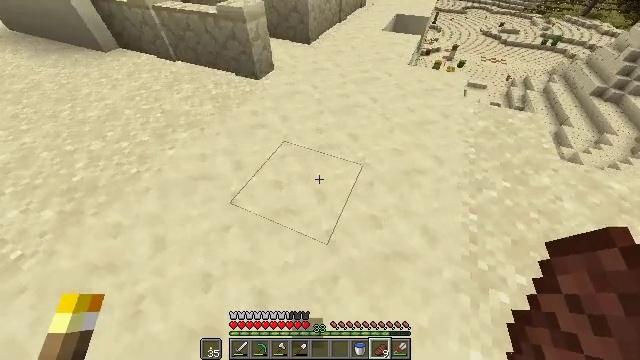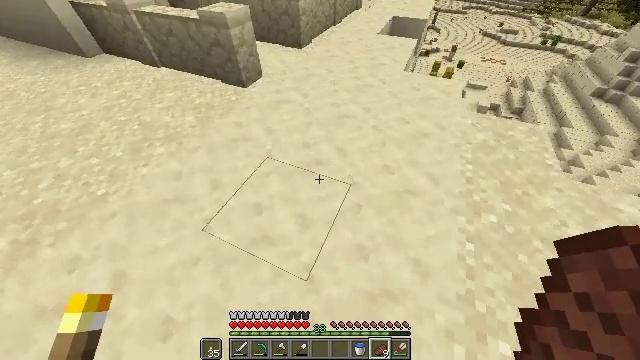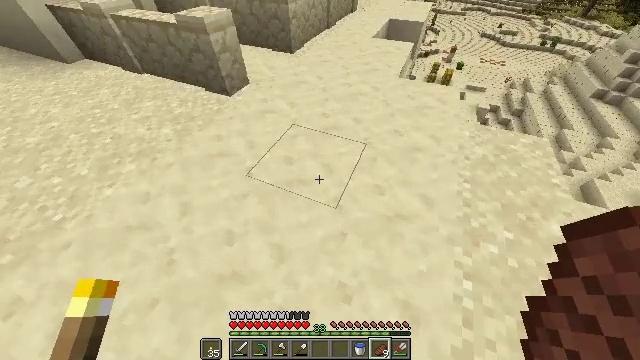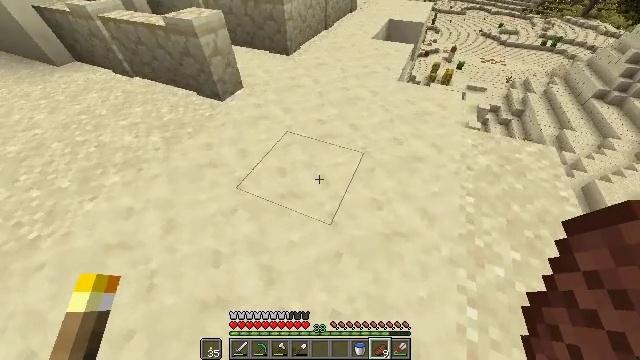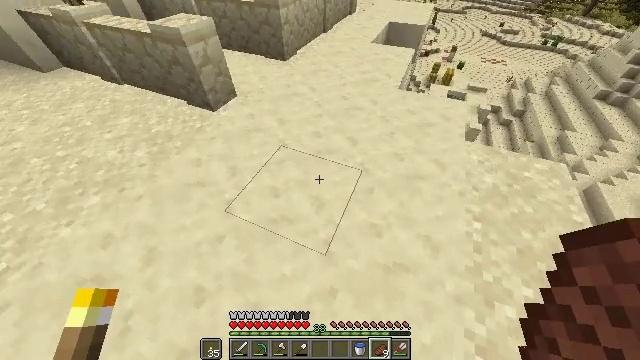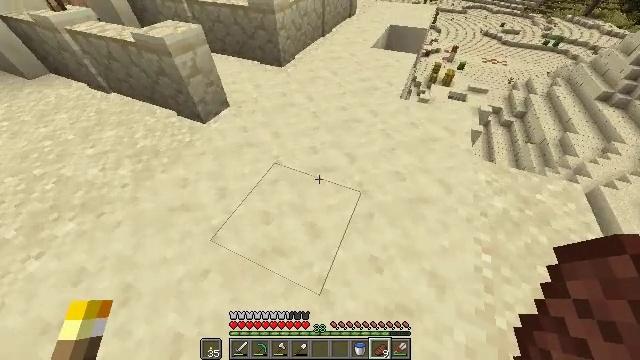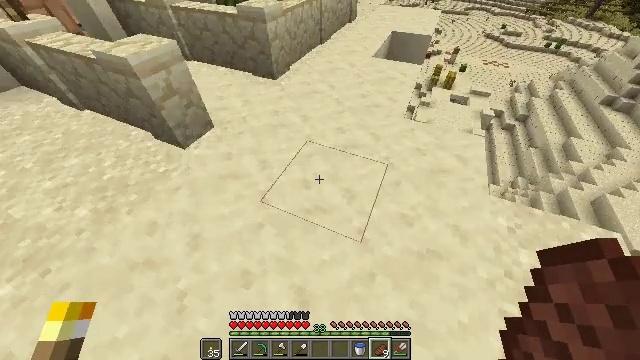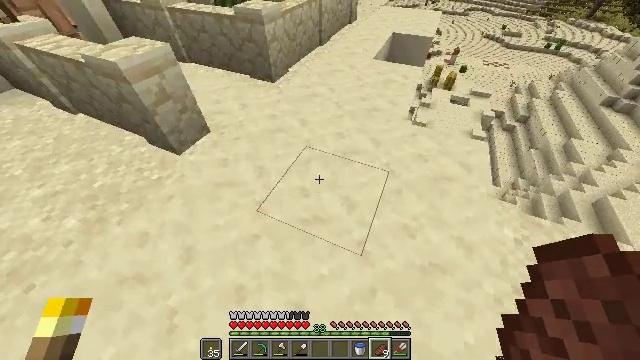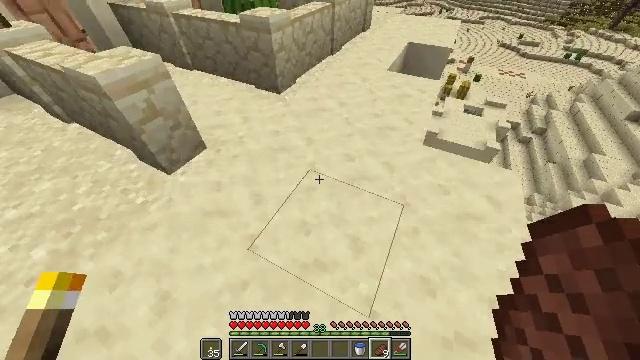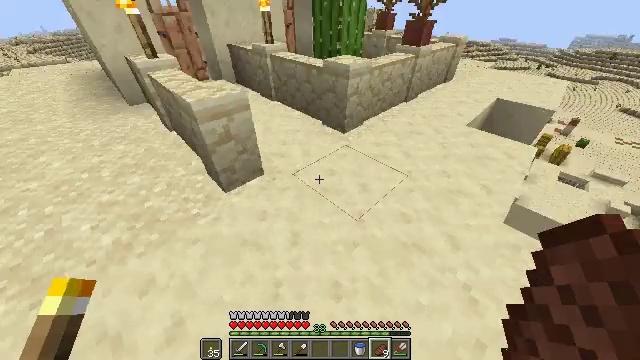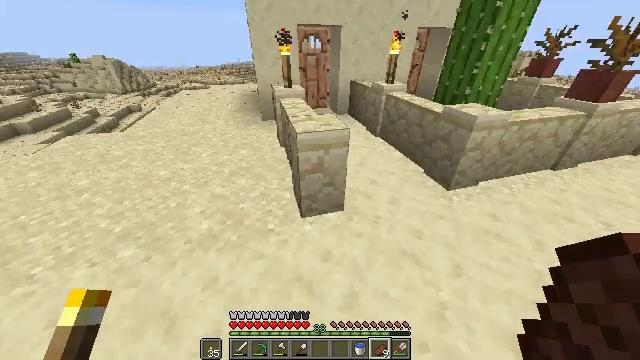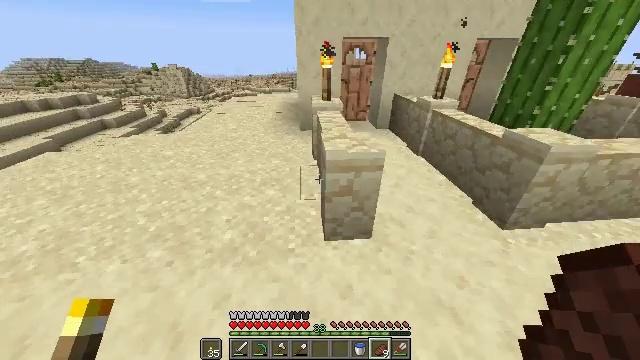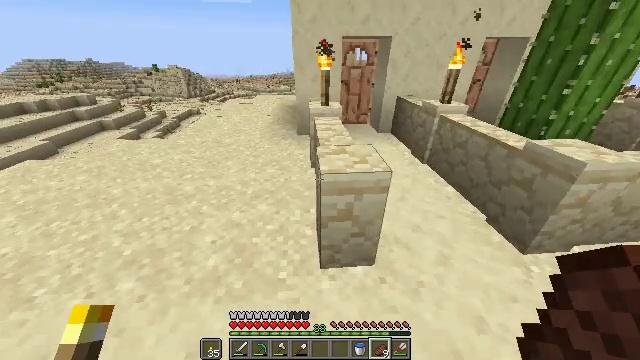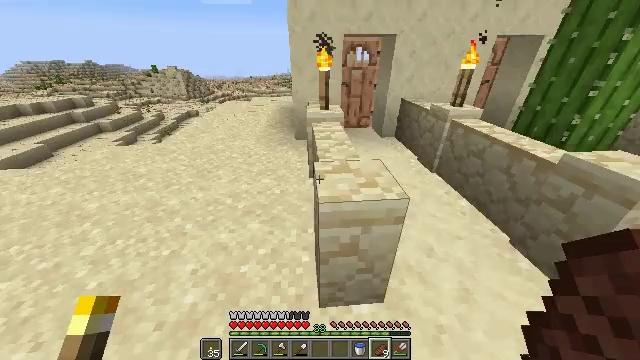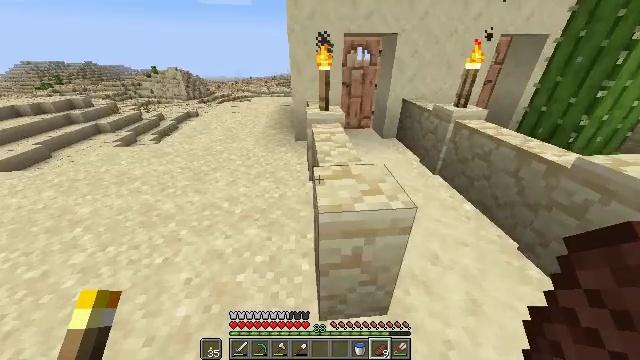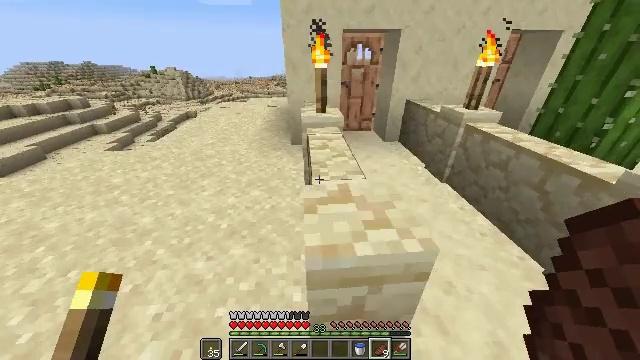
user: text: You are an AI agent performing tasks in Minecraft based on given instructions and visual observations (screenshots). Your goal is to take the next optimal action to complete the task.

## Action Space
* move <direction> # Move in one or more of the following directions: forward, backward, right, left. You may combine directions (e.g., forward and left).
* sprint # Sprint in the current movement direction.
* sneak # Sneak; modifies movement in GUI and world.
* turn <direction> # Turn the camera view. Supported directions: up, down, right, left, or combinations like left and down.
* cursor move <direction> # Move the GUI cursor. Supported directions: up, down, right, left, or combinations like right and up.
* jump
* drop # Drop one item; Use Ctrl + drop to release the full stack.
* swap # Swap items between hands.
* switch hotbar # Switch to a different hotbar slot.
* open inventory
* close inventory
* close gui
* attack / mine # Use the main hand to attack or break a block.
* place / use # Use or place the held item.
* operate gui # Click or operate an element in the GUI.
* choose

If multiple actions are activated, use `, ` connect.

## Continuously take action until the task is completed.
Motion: motion action
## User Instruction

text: Mine a hay block from the field.
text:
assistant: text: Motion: move forward and move right, sprint
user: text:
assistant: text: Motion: move forward
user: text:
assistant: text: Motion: move forward, sprint
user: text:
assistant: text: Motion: move forward, sprint
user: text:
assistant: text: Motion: move forward, sprint
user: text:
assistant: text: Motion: move forward, sprint
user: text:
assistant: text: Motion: move forward, sprint
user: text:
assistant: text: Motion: move forward, sprint, turn left
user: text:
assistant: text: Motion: move forward, sprint, turn left and up
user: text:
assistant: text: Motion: move forward, sprint, turn left and up
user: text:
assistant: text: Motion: move forward, sprint, turn left and up
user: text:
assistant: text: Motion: move forward, sprint
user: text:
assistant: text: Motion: move forward, sprint
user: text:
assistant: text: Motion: move forward, sprint
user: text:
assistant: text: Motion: move forward and move right, sprint
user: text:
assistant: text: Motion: move forward and move right
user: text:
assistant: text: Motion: move forward and move right
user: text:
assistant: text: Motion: move forward and move right
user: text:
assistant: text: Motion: move forward and move right
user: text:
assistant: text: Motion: move forward and move right
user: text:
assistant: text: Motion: move forward
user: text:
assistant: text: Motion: move forward, turn left and up
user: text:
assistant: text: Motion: move forward, turn up
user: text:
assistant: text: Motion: move forward, turn left and up
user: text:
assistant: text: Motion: move forward, turn up
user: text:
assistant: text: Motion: move forward, turn up
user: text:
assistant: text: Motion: move forward, use / place
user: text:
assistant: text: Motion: move forward, use / place
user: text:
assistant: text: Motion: move forward, use / place
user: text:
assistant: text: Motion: move forward